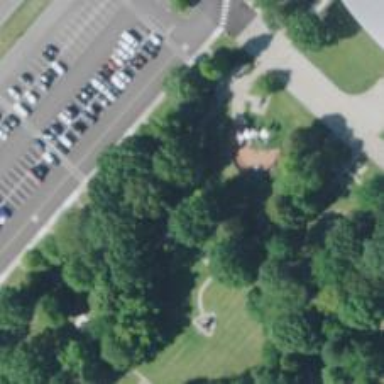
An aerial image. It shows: Memorial site with historic significance.